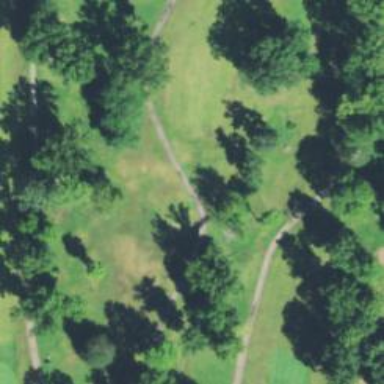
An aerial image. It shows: Golf hole.